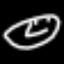
Label: clock